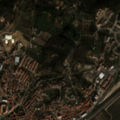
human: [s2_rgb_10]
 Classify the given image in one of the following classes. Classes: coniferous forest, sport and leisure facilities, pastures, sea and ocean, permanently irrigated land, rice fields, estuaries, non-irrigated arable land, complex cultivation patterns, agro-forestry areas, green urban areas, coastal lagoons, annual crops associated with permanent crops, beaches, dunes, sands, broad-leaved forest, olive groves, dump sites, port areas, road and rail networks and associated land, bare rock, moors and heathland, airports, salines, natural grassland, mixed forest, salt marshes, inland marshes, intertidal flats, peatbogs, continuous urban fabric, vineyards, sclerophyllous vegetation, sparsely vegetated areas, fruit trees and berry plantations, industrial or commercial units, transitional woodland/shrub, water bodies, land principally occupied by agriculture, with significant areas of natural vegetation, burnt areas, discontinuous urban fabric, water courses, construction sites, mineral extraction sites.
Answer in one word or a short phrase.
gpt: continuous urban fabric, non-irrigated arable land, permanently irrigated land, complex cultivation patterns, land principally occupied by agriculture, with significant areas of natural vegetation, transitional woodland/shrub